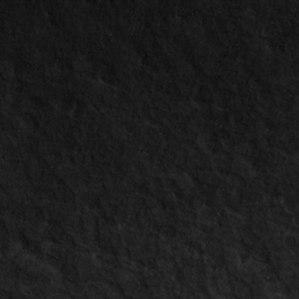
Label: non_frost